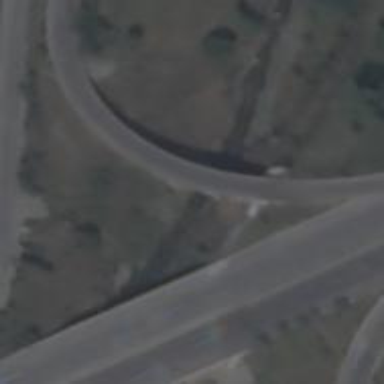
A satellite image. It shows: Bridge on trunk_link highway at cloverleaf junction.